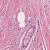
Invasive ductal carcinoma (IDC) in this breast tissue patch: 0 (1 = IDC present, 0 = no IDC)